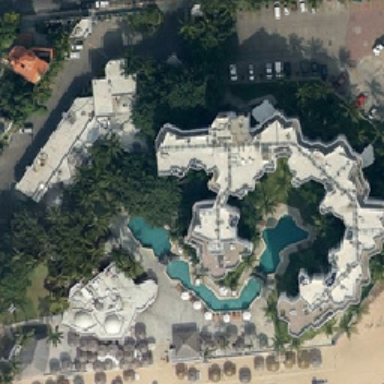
There are many umbrellas and chairs on the beach .